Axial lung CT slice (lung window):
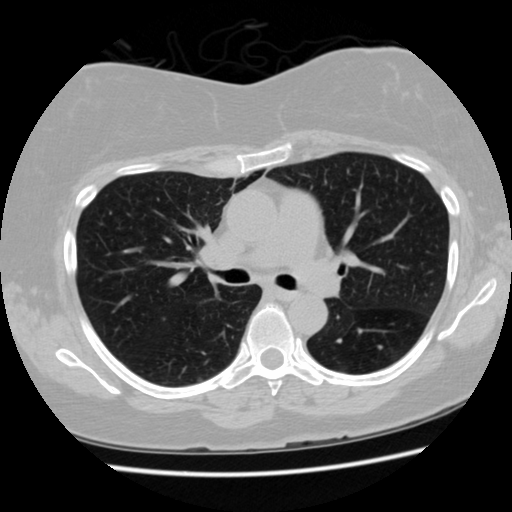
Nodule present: yes
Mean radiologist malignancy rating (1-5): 2.5